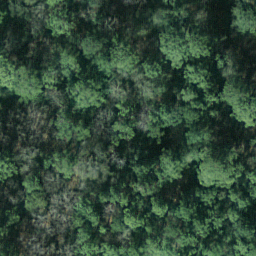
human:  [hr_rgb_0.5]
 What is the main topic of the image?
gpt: forest